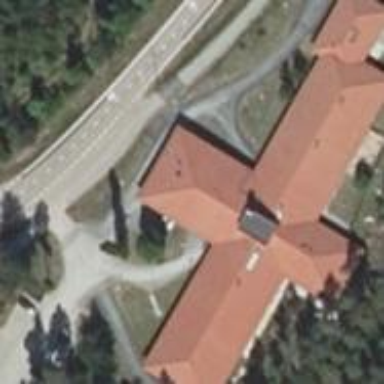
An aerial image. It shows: Nursing home building.